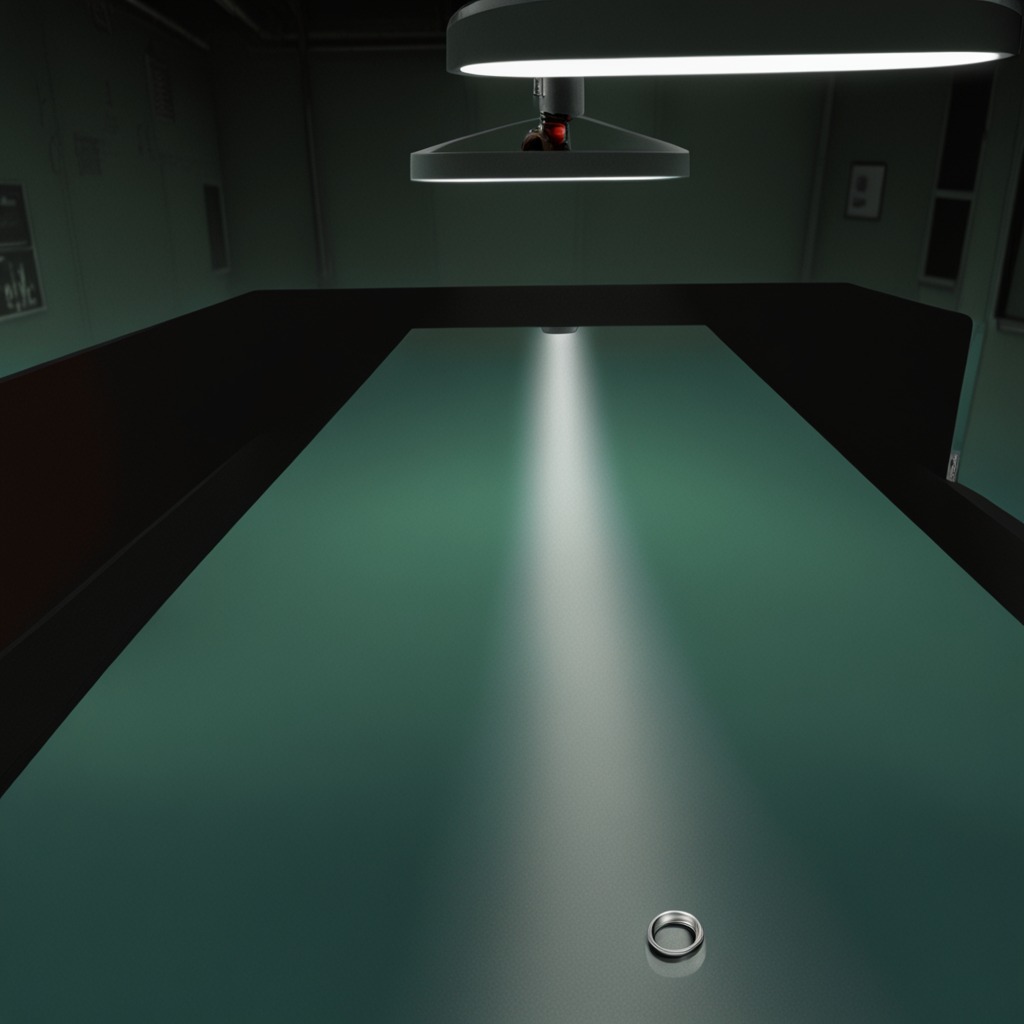
A metal nut is lying on a clean empty table in a railway signal maintenance room lit by harsh overhead fluorescents photorealistic surface textures crisp shadows high dynamic range